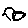
Label: bird